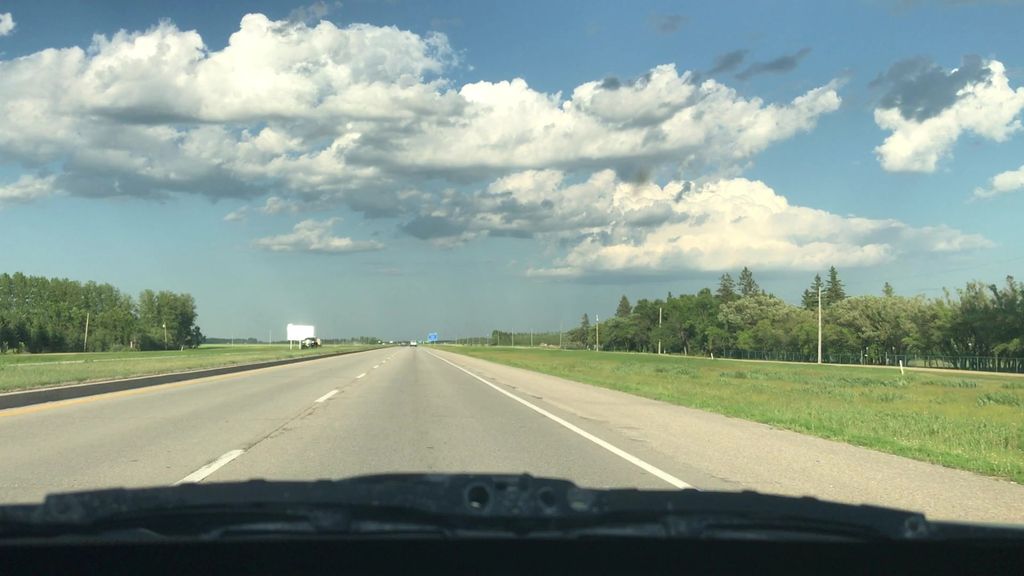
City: winnipeg